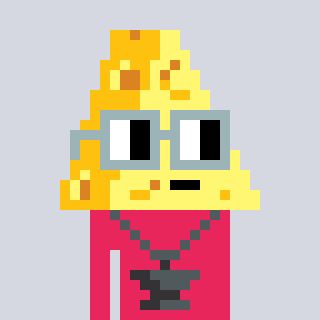
a pixel art character with square dark gray glasses, a cheese-shaped head and a redpinkish-colored body on a cool background